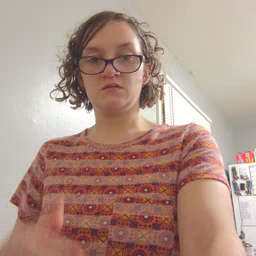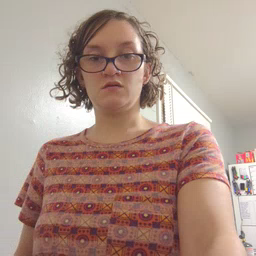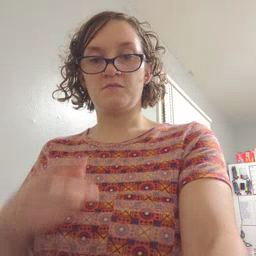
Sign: pen